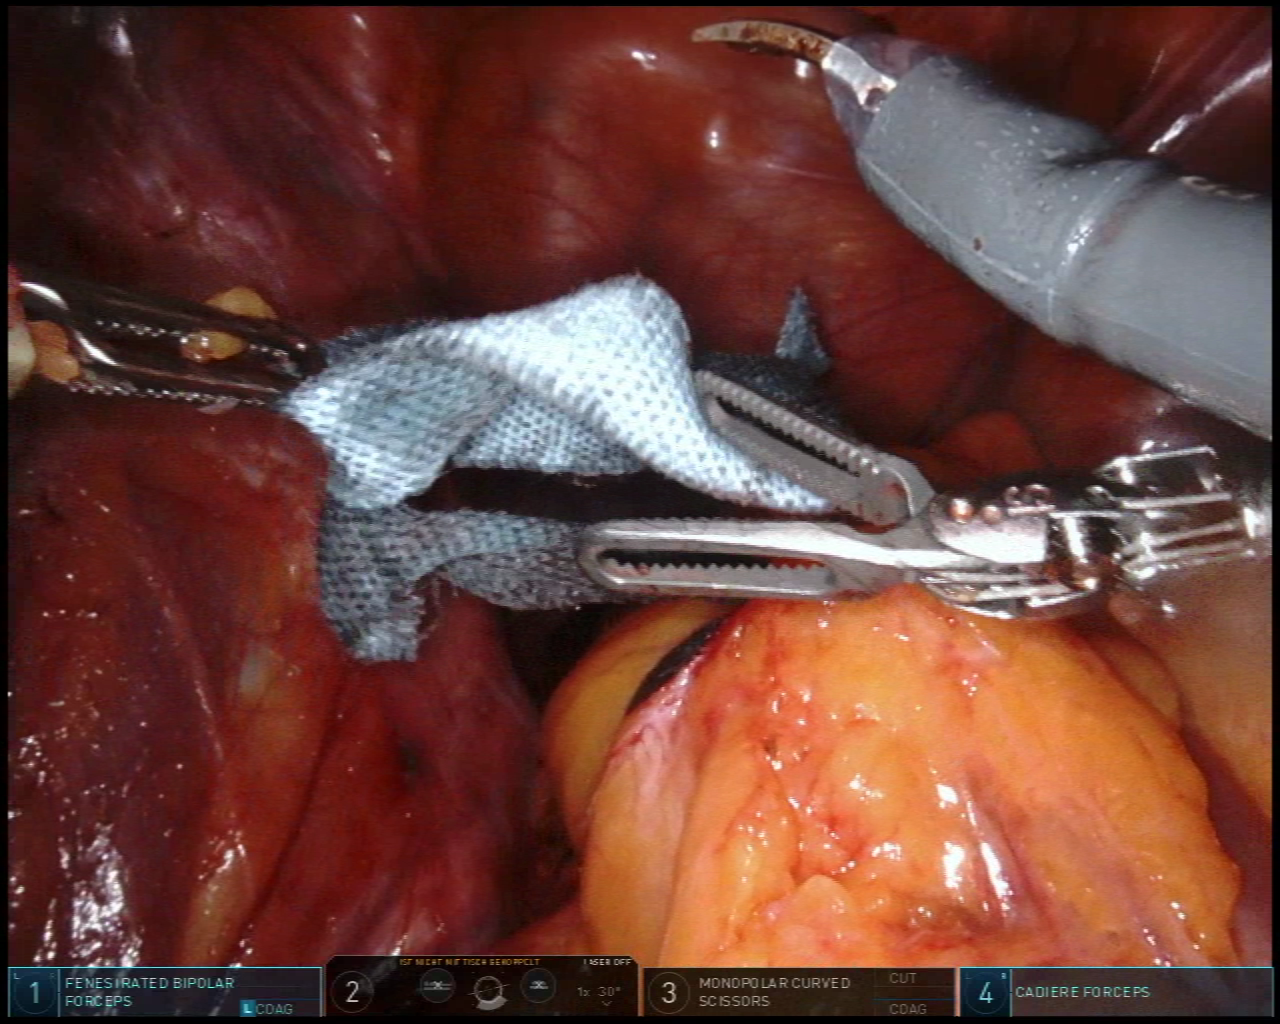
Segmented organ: ureter
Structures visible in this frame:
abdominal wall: yes
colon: yes
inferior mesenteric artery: no
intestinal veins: no
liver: no
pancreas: no
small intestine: no
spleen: no
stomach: no
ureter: yes
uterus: no
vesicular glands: no